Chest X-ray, PA view. Patient: 62 years old, sex F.
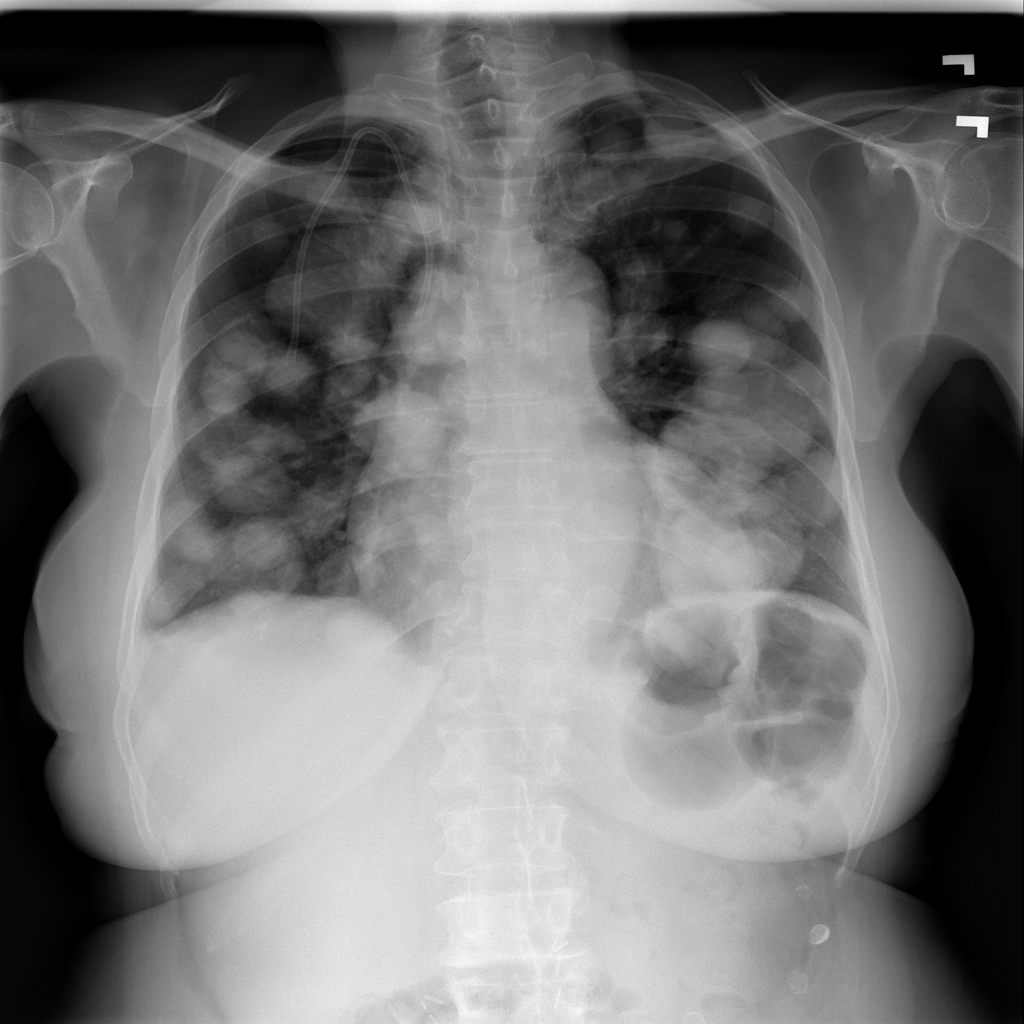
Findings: Cardiomegaly